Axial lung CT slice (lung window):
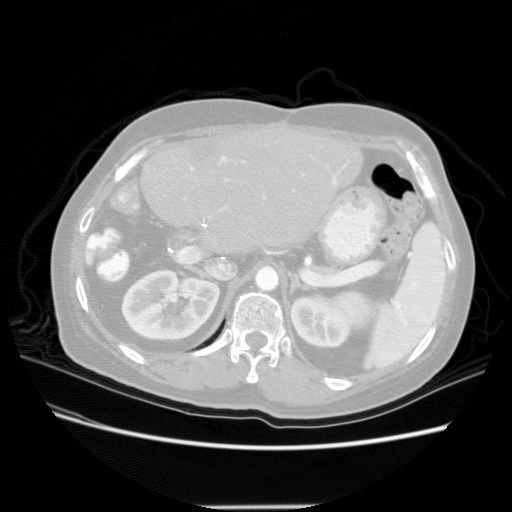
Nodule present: no